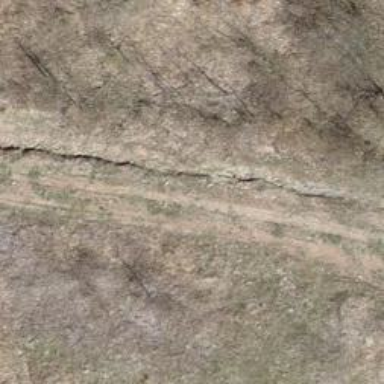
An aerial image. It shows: Track with grade 2 tracktype.